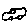
Label: car